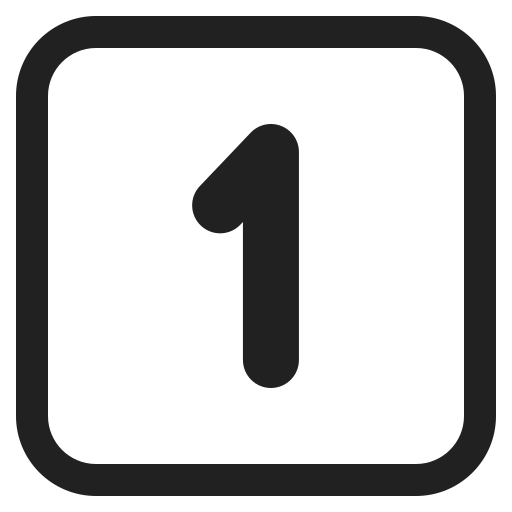
keycap 1 high contrast